Interaction volume radius: 5 \u00c5
Interaction volume height: 10 \u00c5
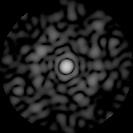
Disorder parameter: 0.8587